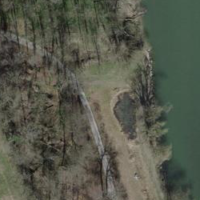
EUNIS habitat code: 41
Species observed at this site:
Phaneroptera falcata
Filipendula ulmaria